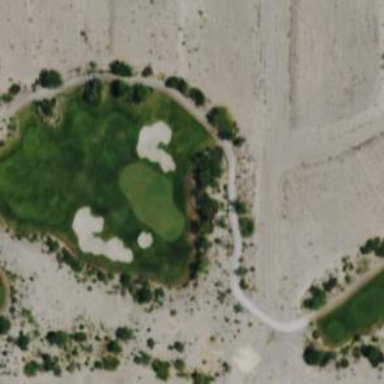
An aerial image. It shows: Rough grassy area used for golf.